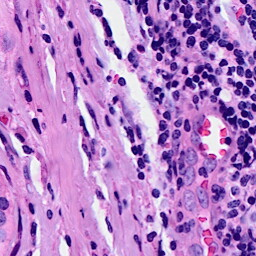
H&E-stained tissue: Breast